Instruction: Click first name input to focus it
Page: traveler
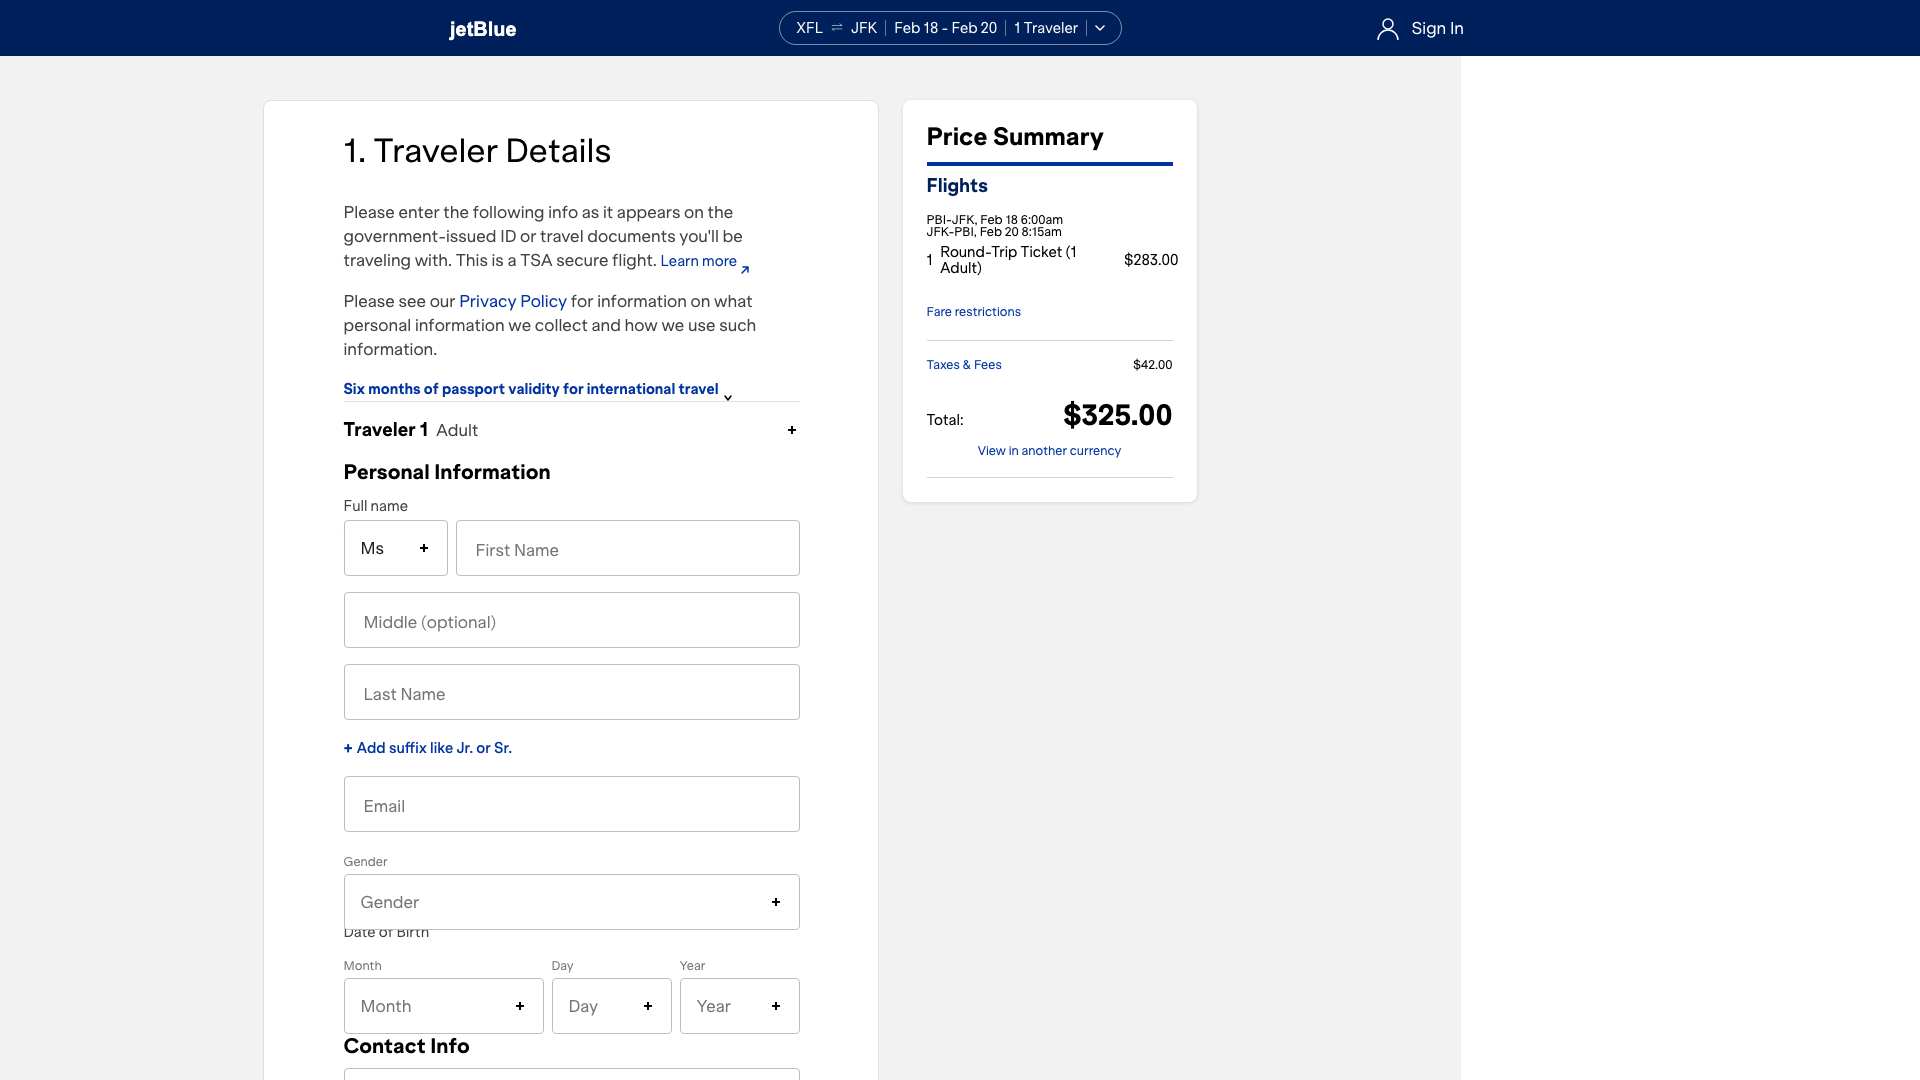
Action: click